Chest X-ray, AP view. Patient: 54 years old, sex F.
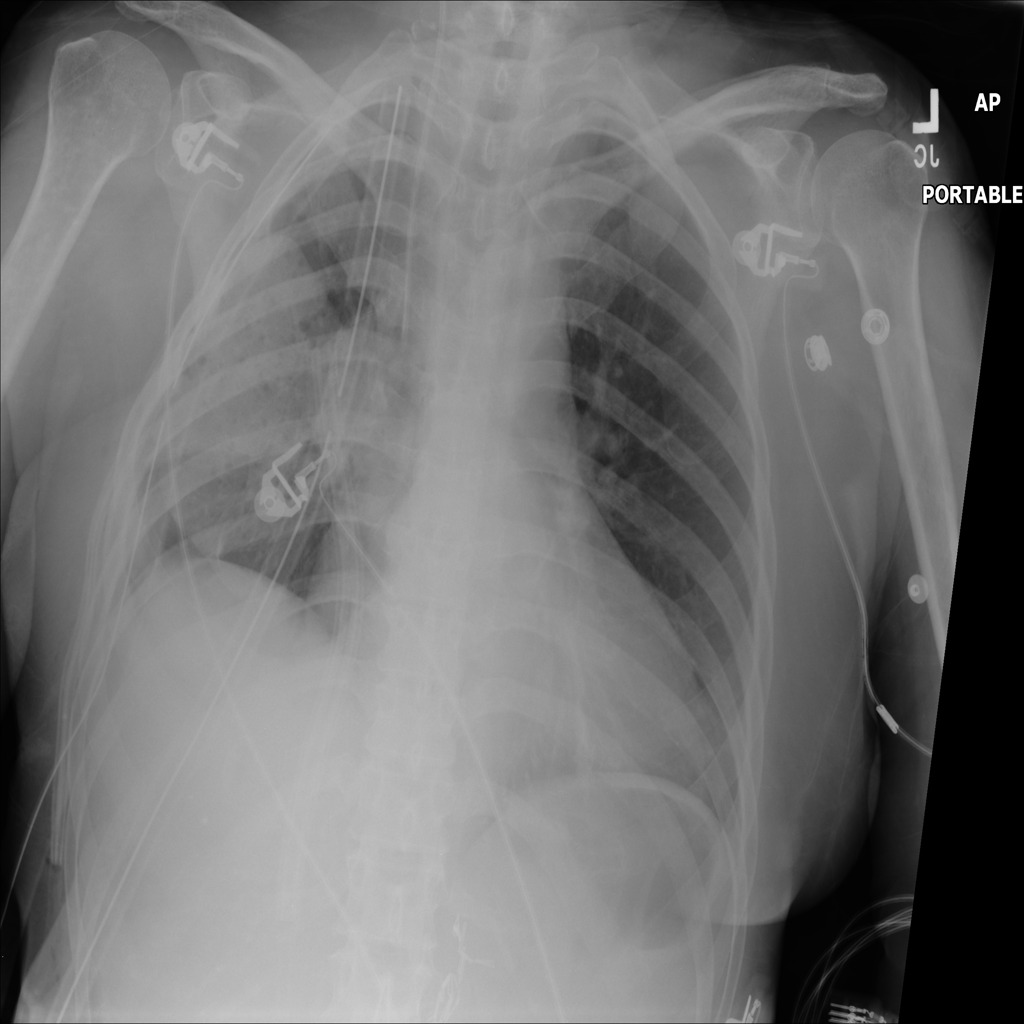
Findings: Atelectasis, Mass